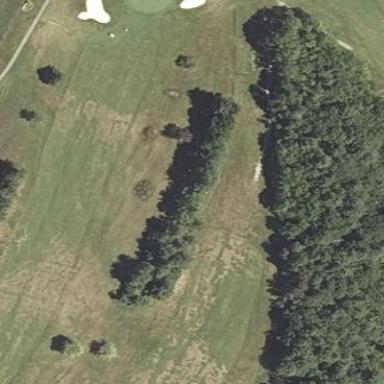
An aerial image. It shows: Well-maintained grassy area designated as golf fairway. It is part of golf sport facility.